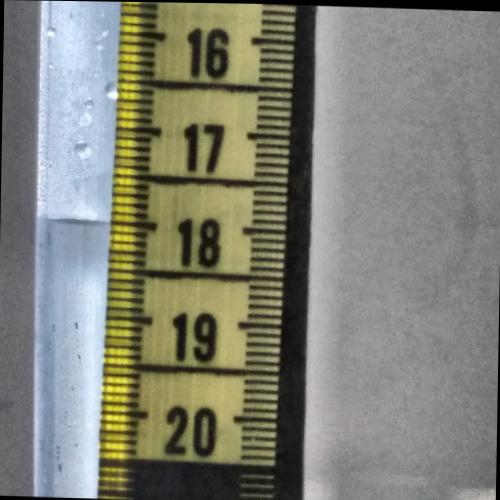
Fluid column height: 18.0 cm